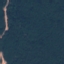
Label: Forest